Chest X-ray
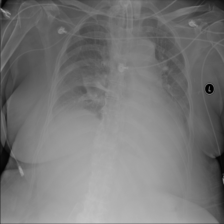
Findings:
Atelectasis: positive
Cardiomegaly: negative
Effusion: positive
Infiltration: negative
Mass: negative
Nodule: negative
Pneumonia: negative
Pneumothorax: negative
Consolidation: positive
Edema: negative
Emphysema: negative
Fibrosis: negative
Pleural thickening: negative
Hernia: negative